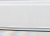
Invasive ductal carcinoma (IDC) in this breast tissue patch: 0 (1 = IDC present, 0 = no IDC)